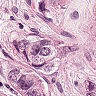
Metastatic tissue present: yes